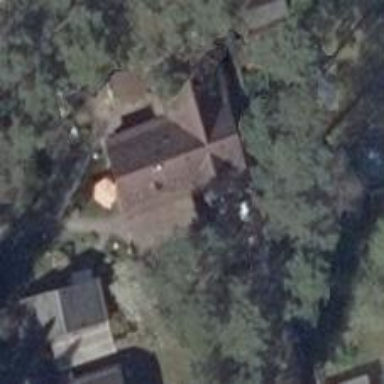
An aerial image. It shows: Simple house.